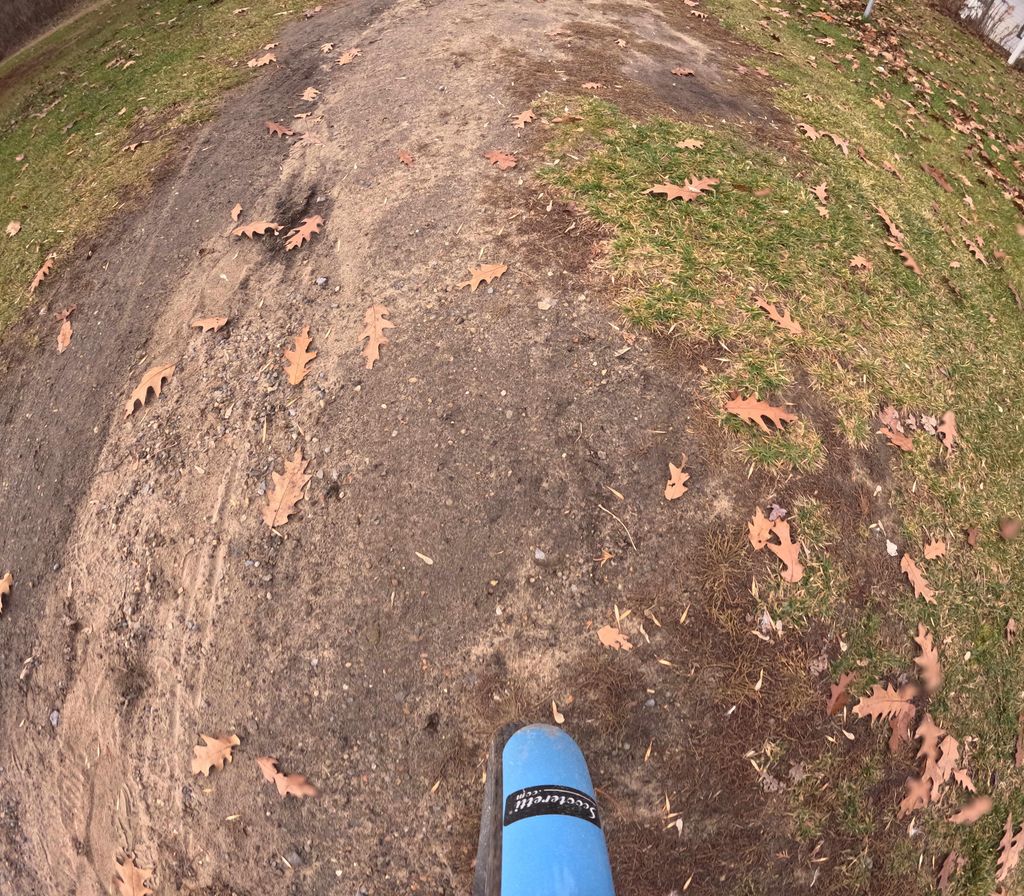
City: ottawa-gatineau